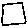
Label: square